Question: I'm new to java:
When i'm studying package, there are lots of packages available in java platform.
This is my code:
'''
package day1.examples;
import java.applet.*;
import java.awt.*;
public class HelloWorld extends Applet {
public void paint(Graphics g) {
g.drawString("Hello world!", 50, 25);
}
}
'''
When i run this code, it shows this warning :"The import java.applet is never used"
My page look like this:

Can anyone help me?
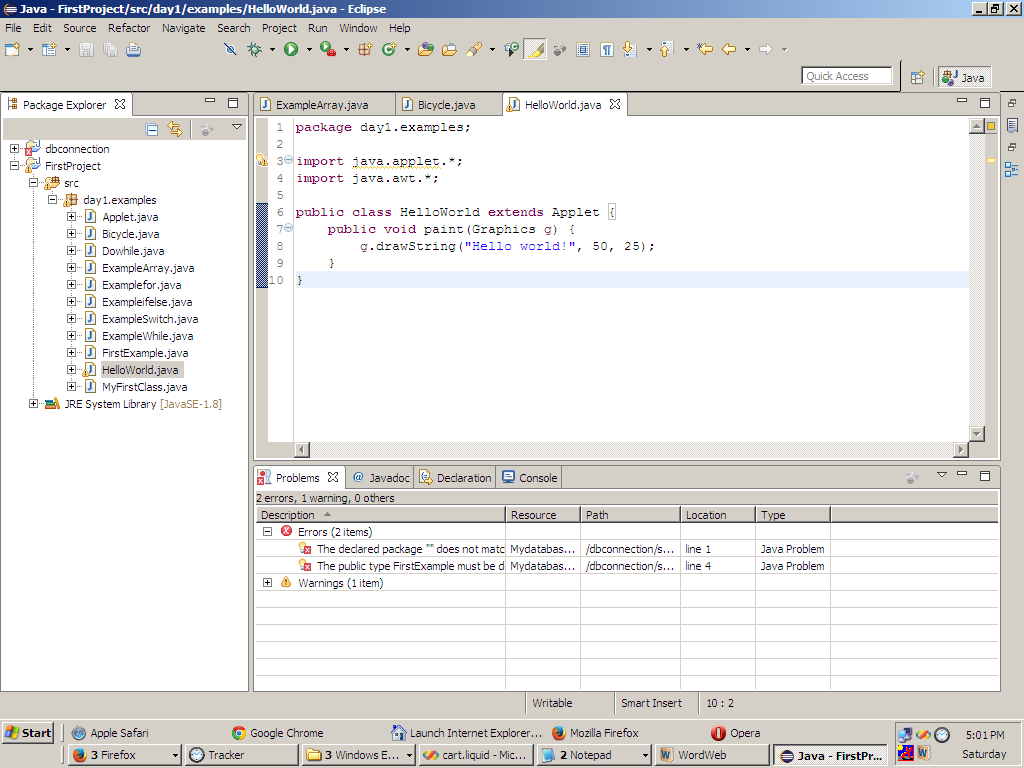
Answer: You are extending the 'Applet' class in your package. To use the 'java.applet.Applet' you have to either remove Applet from your package or do the following
'''
import java.awt.*;
public class HelloWorld extends java.applet.Applet {
public void paint(Graphics g) {
g.drawString("Hello world!", 50, 25);
}
}
'''